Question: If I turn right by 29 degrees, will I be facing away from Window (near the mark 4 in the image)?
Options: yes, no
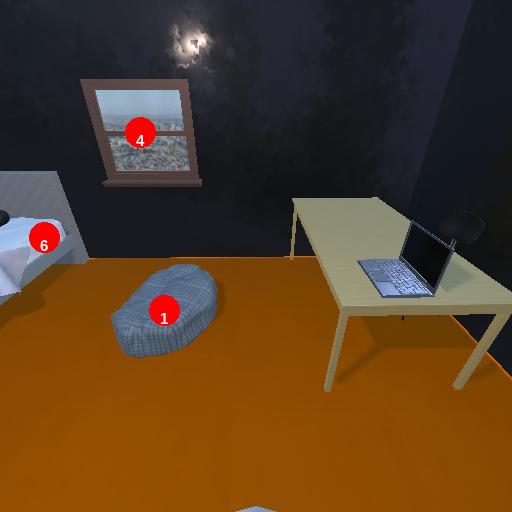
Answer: yes